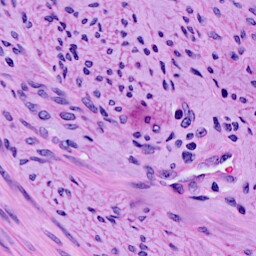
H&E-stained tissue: Cervix